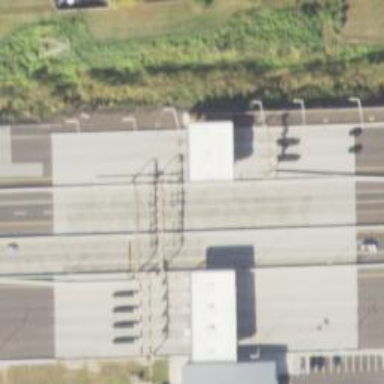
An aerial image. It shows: Toll gantry on the road.